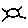
Label: sun